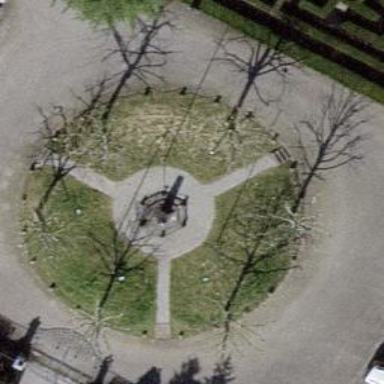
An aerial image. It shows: Fountain.